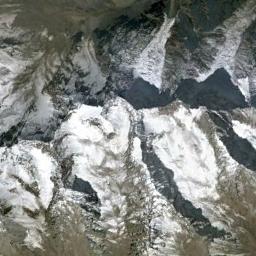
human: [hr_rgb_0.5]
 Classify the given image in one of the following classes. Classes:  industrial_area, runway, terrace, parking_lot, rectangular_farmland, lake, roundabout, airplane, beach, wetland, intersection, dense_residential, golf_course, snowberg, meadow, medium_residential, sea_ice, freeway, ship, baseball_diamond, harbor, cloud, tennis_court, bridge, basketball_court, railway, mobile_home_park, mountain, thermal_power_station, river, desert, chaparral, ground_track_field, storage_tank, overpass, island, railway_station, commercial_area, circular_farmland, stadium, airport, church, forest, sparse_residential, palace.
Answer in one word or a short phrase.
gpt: snowberg